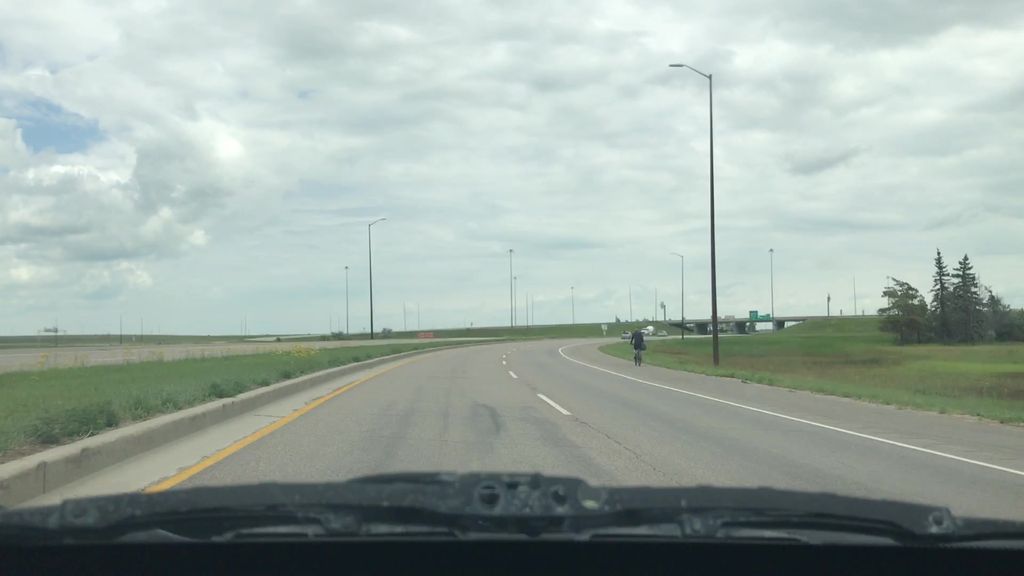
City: winnipeg